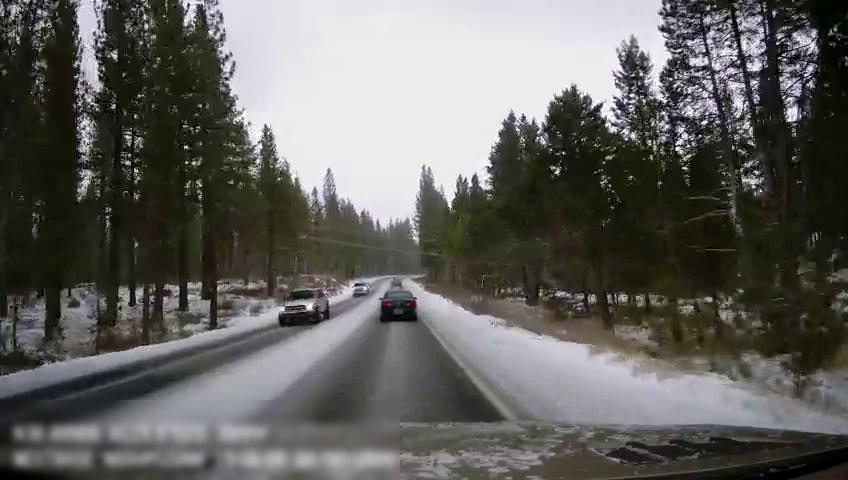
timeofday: Day
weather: Snowy
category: Drivable Space
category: Vehicles | SUV
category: Vehicles | SUV
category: Vehicles | Car
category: Lanes | Current Lane